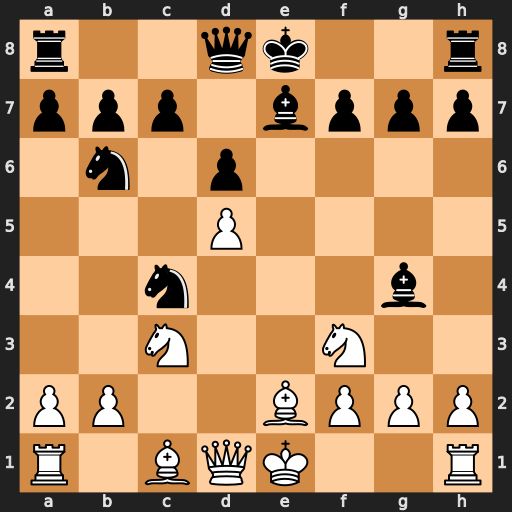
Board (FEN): r2qk2r/ppp1bppp/1n1p4/3P4/2n3b1/2N2N2/PP2BPPP/R1BQK2R
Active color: w
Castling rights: KQkq
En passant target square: -
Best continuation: Bxc4 Nxc4 Qa4+ Qd7 Qxc4